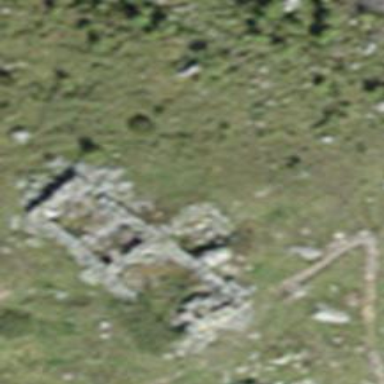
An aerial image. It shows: Ruins of building.